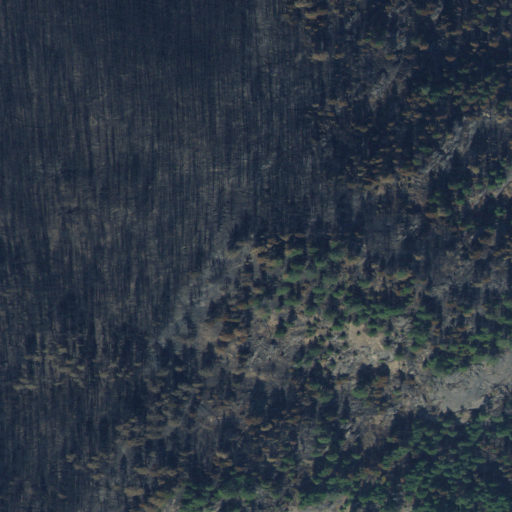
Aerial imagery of mountain in Idaho named Eagle Point containing grassland, evergreen forest, and shrub